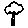
Label: tree